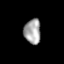
Tissue: prostate
Cell type: T cells
Senescence score: 0.7698
Nuclear area (px): 411
Mean DAPI intensity: 162.983